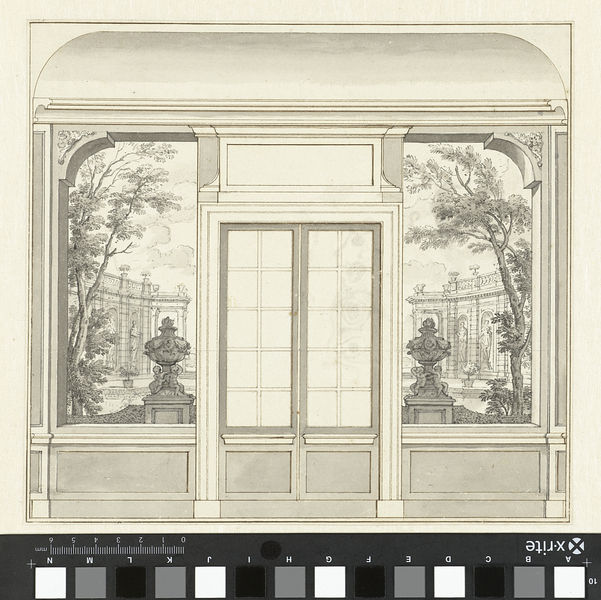
Titel: Ontwerp voor een behangselschildering aan weerszijden van deuren
Künstler: Isaac de Moucheron
Standort: Amsterdam
Institution: Rijksmuseum
Schlagwörter: theatre, jardin, decor, veranda, porye